Question: In my site header I have an Aweber form that is loaded from AWeber with a script. Somehow now in Safari/Chrome the text of the form gets cut off:

You can see that the "S" does not show well. As AWeber CSS is loaded inline and even uses '!important':
'''
.bodyText p {
text-align: center !important;
margin-top: -8px !important;
}
'''
it is more of a challenge overriding this. Even after cleaning up the custom CSS with the help of the validator. I am trying to override it and make sure the form does show the title well. So far no luck.
I have tried added some ids before the '.bodyText p' with and without important, but no joy so far. I could add the form without a script and as core html, but as this is inside a WordPress post I prefer to not do this and get the override done in custom.css of the child theme.
Full custom.css <URL>.
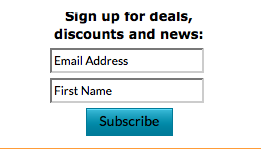
Answer: Previous developer added a lot of inline CSS making it harder to debug. But with the help of a third party I managed to fix the issue. We added
'''
.bodyText {
margin-top: 1% !important;
}
'''
to header.php to overrule other rules. We will move this CSS to style.css a.s.a.p. to make it cleaner and easier to debug the next time around. Due to '!important' rules in the important AWeber form we might not be able to live without the additional !important , but at least it will all work and be better organised.